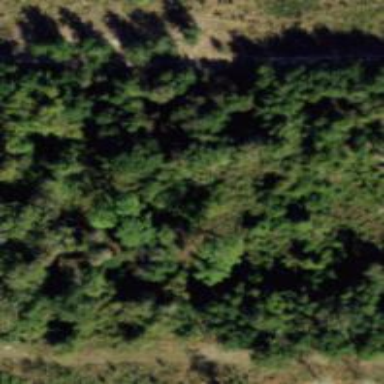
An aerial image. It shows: Patch of scrub vegetation.